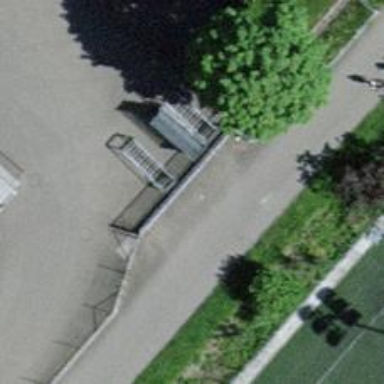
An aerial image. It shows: Gate.